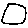
Label: circle